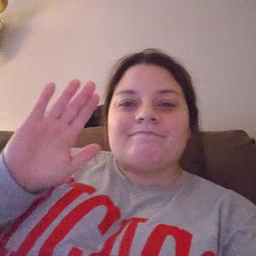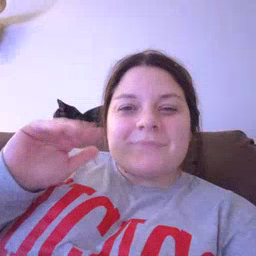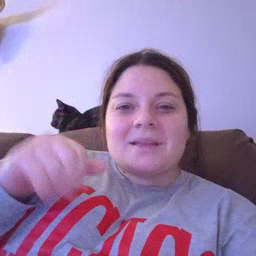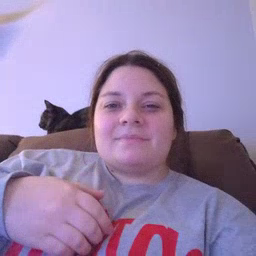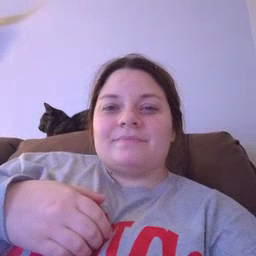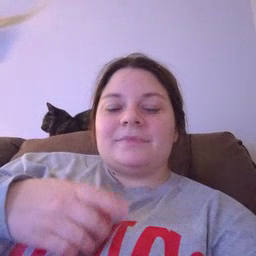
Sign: bye